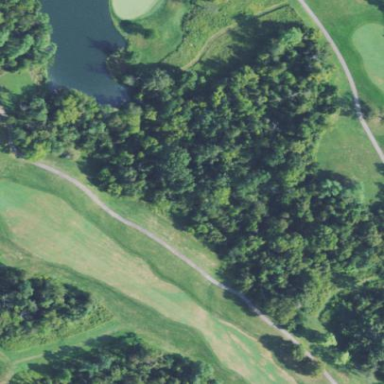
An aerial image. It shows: Grassy area designated as golf fairway.